Field crop: tomato
Growth stage: 1
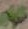
Species: solanum